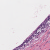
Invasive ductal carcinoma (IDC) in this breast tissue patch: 0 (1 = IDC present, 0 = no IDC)